Question: In my app i am setting bitmap image of verticalFieldManager but it is repeating. For setting image i am using
'''
VerticalFieldManager vertical=new VerticalFieldManager(USE_ALL_HEIGHT | USE_ALL_WIDTH )
{
protected void sublayout(int maxWidth, int maxHeight)
{
super.sublayout(Display.getWidth(), Display.getHeight());
setExtent(Display.getWidth(), Display.getHeight());
}
};
vertical.setBackground(BackgroundFactory.createBitmapBackground(
Bitmap.getBitmapResource( "bg_640.png" ) ));
'''
It is showing like
I am stuck here. Any idea will be apperciated.
Thanks
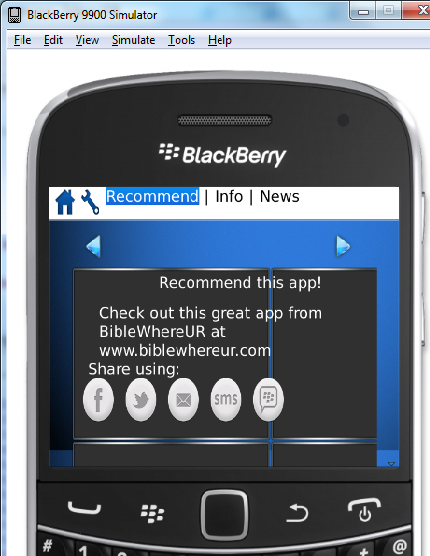
Answer: Instead of calling
'''
vertical.setBackground(BackgroundFactory.createBitmapBackground(Bitmap.getBitmapResource("bg_640.png")));
'''
use <URL>
and pass parameters like this:
'''
vertical.setBackground(BackgroundFactory.createBitmapBackground(Bitmap.getBitmapResource("bg_640.png"),
Background.POSITION_X_LEFT,
Background.POSITION_Y_TOP,
Background.REPEAT_NONE));
'''